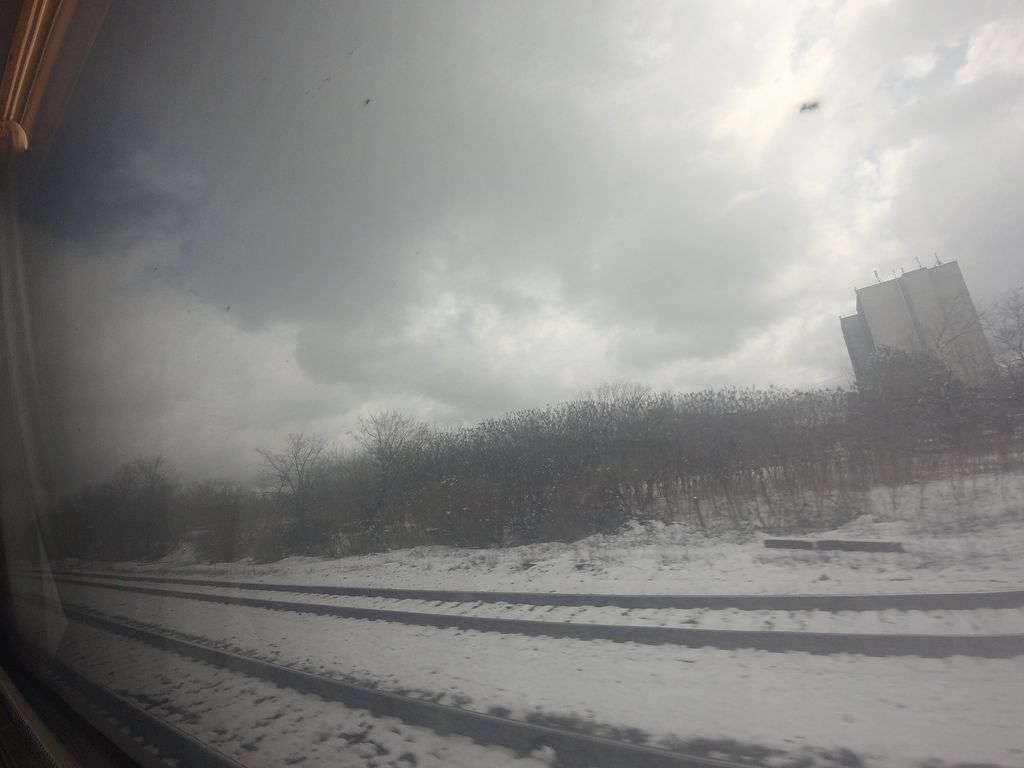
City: toronto